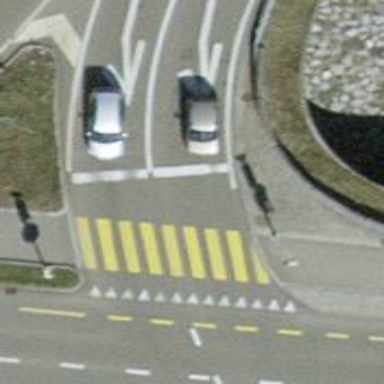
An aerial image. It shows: Crossing with traffic signals.